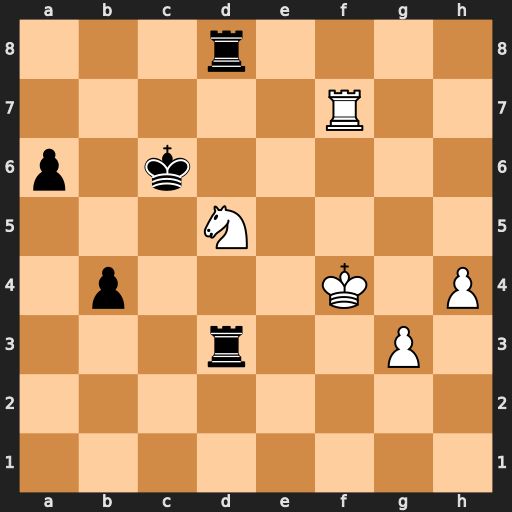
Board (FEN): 3r4/5R2/p1k5/3N4/1p3K1P/3r2P1/8/8
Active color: w
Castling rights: -
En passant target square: -
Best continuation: Nxb4+ Kc5 Nxd3+